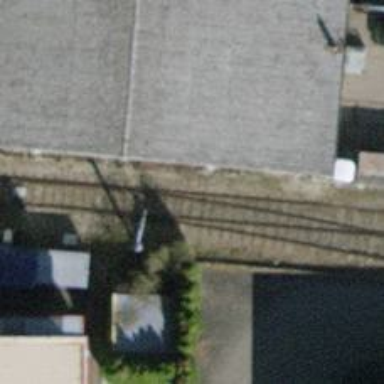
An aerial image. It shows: Single railway spur track.